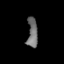
Tissue: prostate
Cell type: T cells
Senescence score: 0.3298
Nuclear area (px): 299
Mean DAPI intensity: 111.849